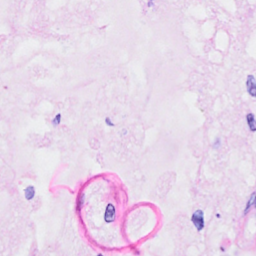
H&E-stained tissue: Breast